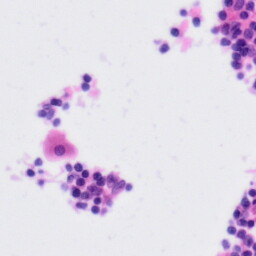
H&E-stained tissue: Tonsil